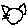
Label: cat